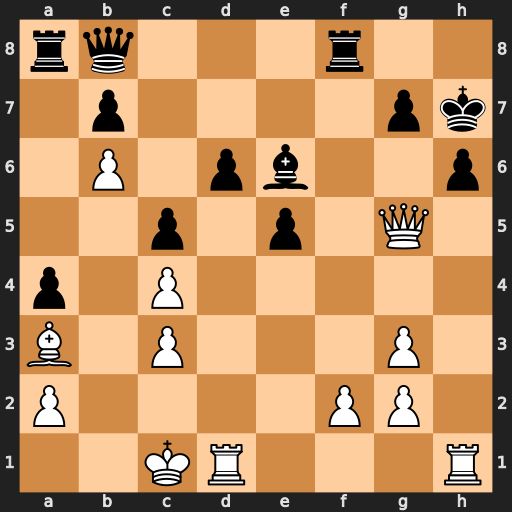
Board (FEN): rq3r2/1p4pk/1P1pb2p/2p1p1Q1/p1P5/B1P3P1/P4PP1/2KR3R
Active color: w
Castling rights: -
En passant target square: -
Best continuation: Rxh6+ gxh6 Rh1 Bh3 Rxh3